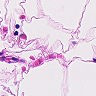
Metastatic tissue present: no